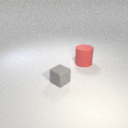
large red rubber cylinder behind small gray rubber cube